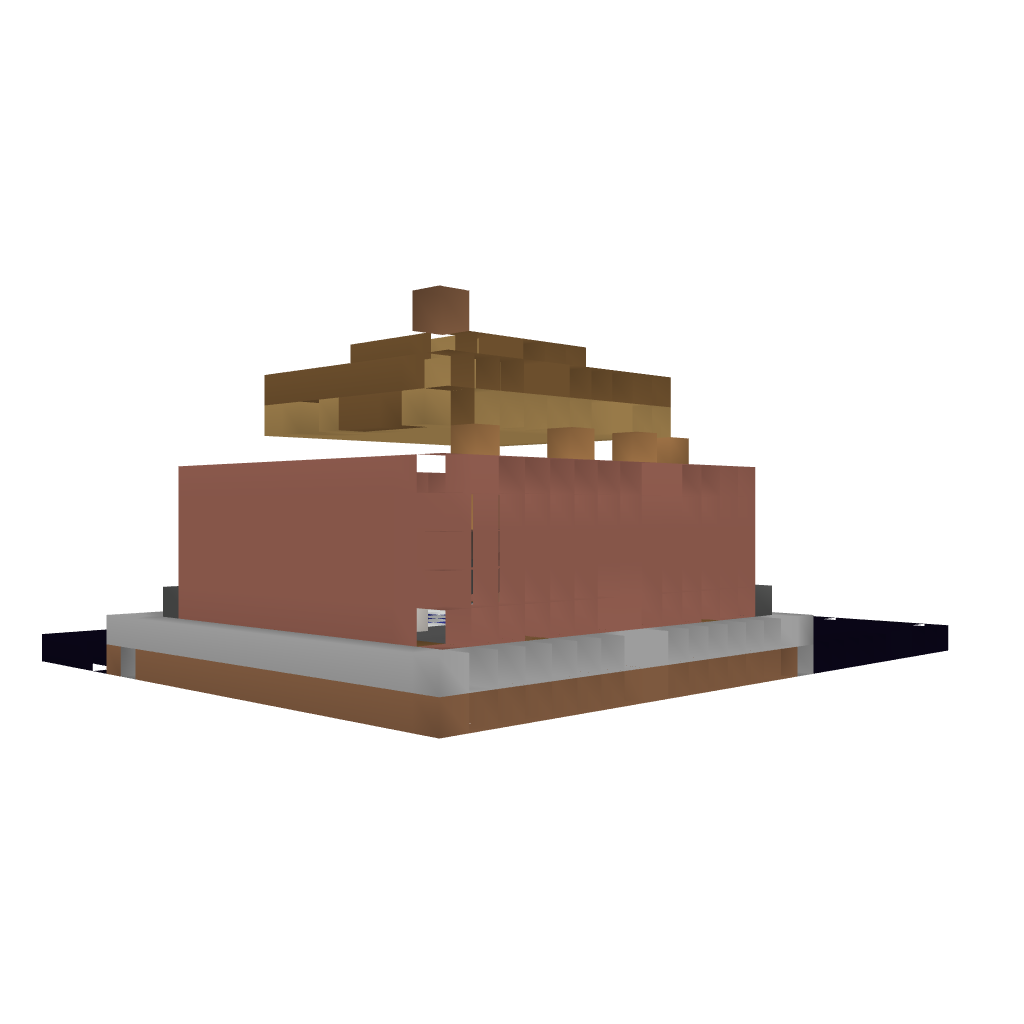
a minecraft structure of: Post Office